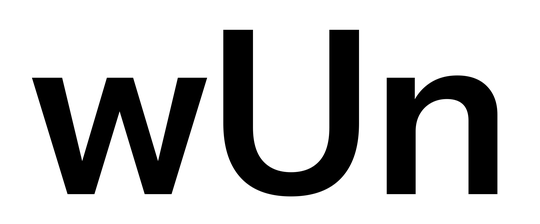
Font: InstrumentSans_SemiBold